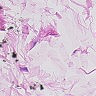
Metastatic tissue present: no